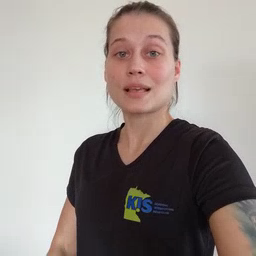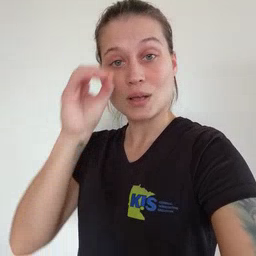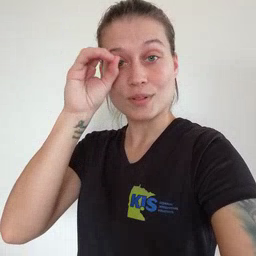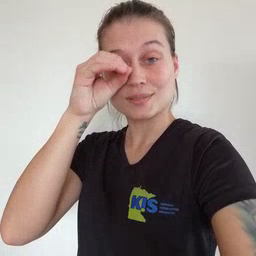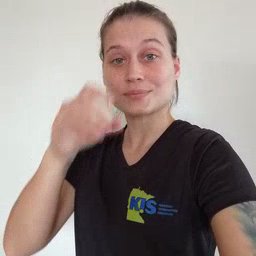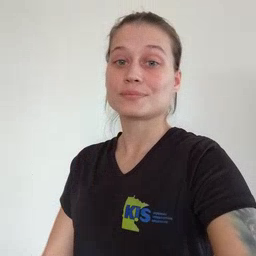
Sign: owl